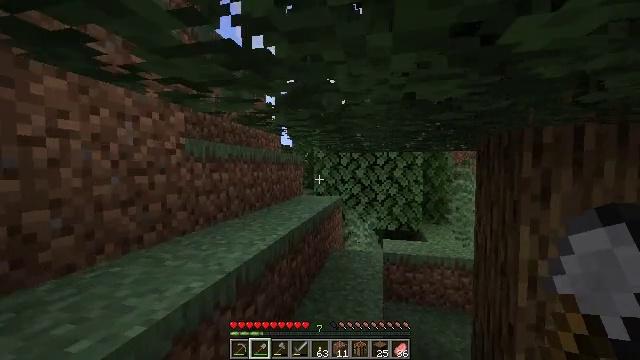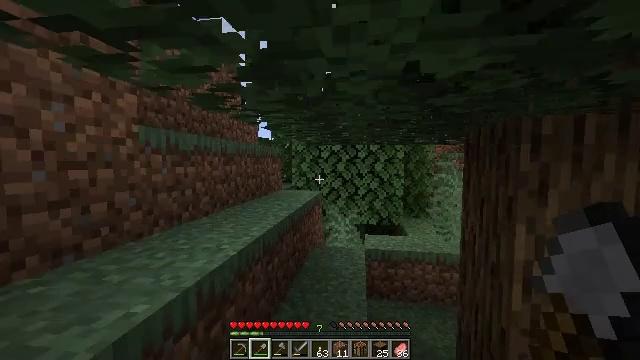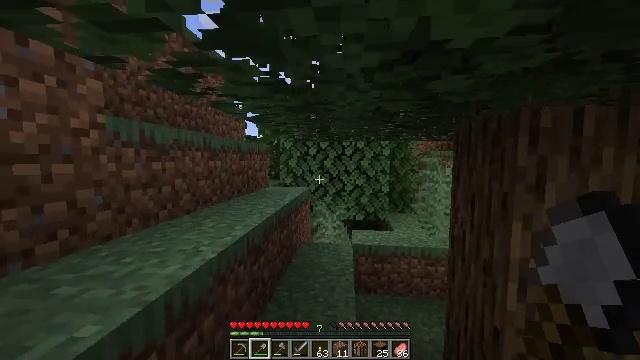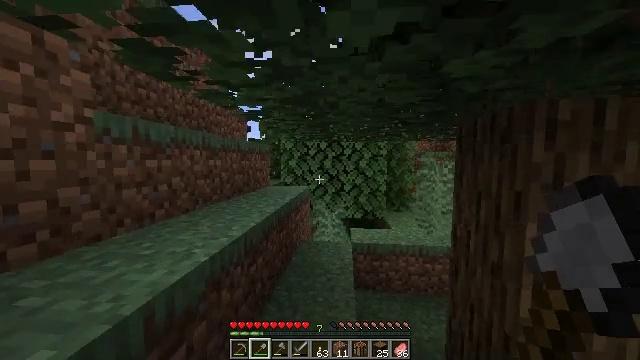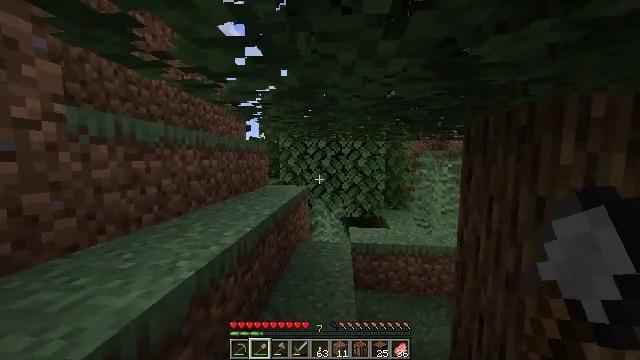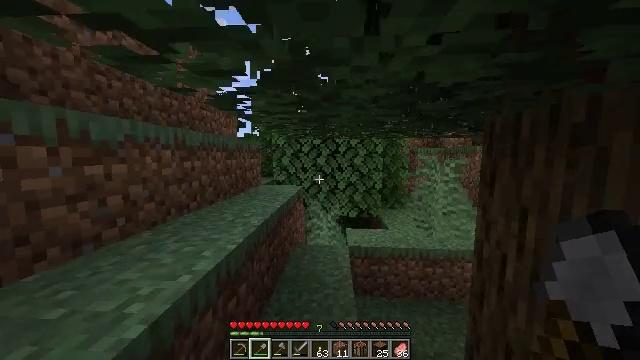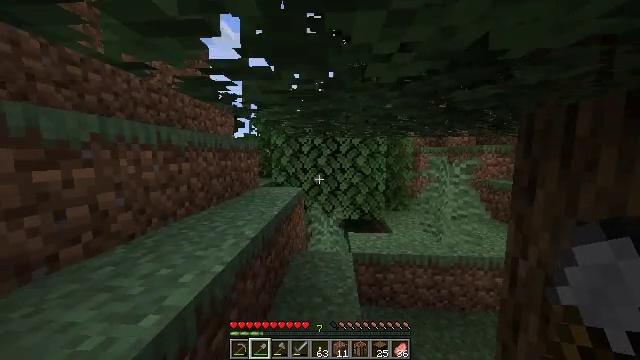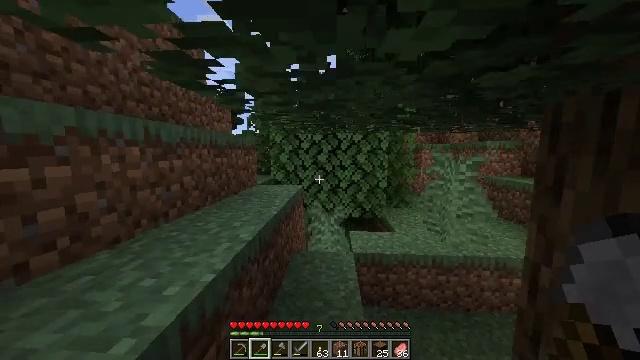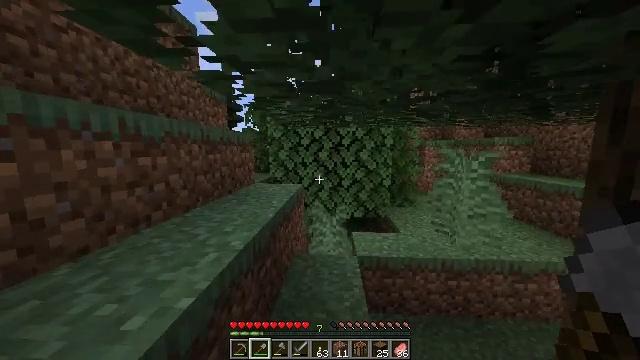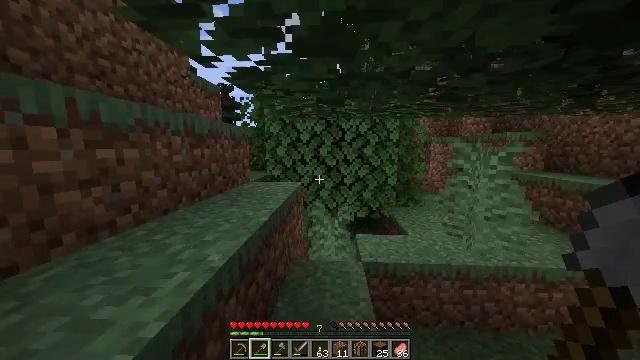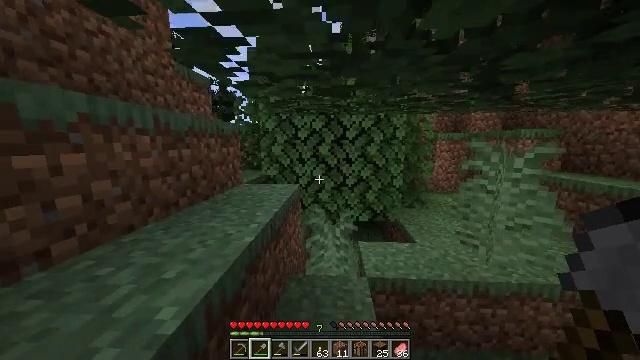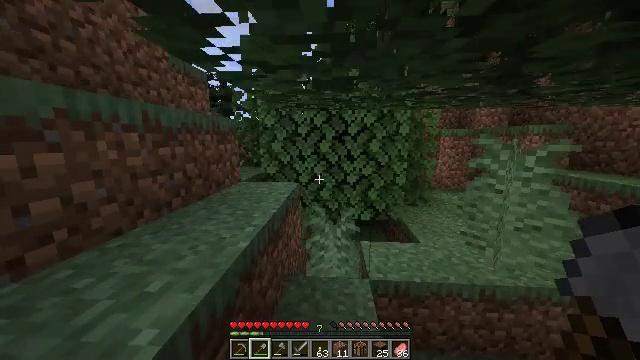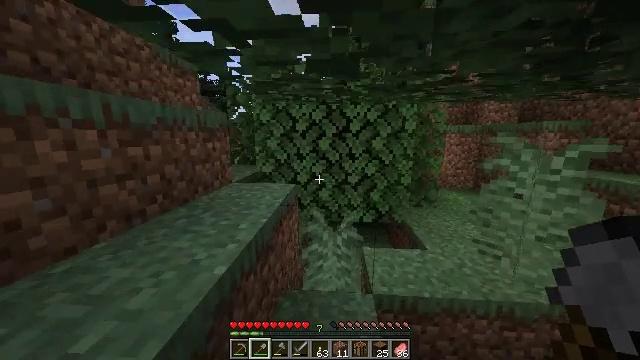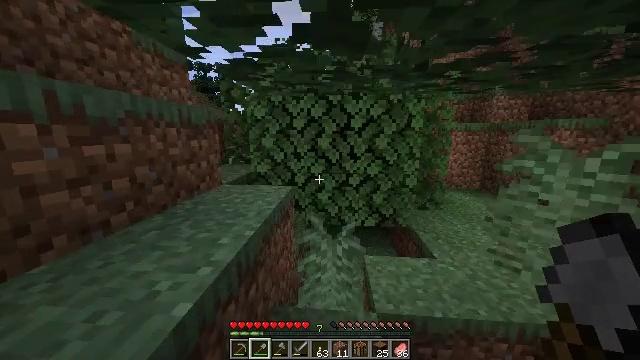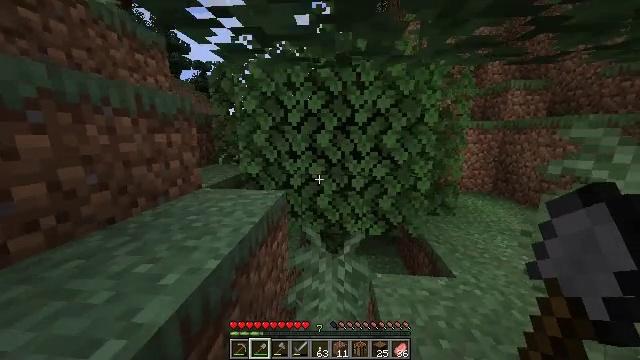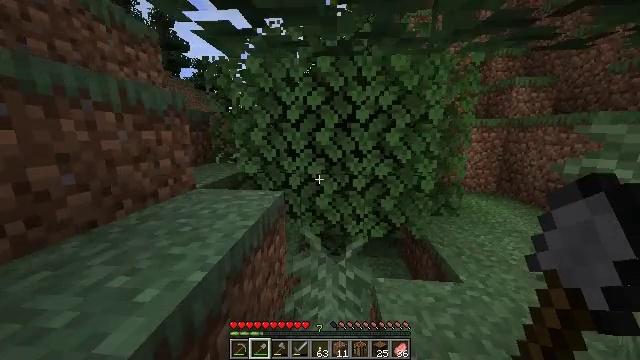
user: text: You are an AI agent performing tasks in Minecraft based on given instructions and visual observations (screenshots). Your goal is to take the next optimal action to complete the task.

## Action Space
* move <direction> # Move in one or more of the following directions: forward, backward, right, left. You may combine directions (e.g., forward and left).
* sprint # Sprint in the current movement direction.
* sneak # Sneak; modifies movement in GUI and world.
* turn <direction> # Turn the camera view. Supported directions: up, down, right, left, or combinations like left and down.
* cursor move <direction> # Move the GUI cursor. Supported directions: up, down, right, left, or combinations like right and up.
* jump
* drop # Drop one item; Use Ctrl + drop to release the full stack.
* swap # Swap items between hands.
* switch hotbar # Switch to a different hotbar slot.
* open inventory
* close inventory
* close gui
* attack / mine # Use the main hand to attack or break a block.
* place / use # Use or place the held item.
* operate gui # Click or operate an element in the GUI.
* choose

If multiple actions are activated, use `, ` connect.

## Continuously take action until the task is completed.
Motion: motion action
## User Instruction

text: Gather bee nest from a tree in the forest.
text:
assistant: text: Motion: move forward, sprint, turn right and down
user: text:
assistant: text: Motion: move forward, sprint, turn right
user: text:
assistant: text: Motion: move forward, sprint
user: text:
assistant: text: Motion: move forward, sprint
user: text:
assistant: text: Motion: move forward, sprint, turn right
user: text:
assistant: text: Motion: move forward, sprint
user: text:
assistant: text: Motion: move forward, sprint
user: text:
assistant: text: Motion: move forward, sprint
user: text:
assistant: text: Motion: move forward, sprint
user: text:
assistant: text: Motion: move forward, sprint
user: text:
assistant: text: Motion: move forward, sprint, turn down
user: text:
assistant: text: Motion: move forward, sprint, turn down
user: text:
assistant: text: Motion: move forward, sprint
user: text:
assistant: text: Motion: move forward, sprint
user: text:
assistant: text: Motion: move forward, sprint
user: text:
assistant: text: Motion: move forward, sprint
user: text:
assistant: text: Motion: move forward, sprint
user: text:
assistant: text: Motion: move forward, sprint
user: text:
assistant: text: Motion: move forward, sprint, turn left and down
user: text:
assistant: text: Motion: move forward, sprint, turn left and down
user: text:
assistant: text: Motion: move forward, sprint, turn left, jump
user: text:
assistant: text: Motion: move forward, sprint, turn left, jump
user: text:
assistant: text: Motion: move forward and move left, sprint, turn left, jump
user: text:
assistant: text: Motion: move forward and move left, sprint, turn left, jump
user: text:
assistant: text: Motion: move forward and move left, sprint, jump
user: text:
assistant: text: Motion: move forward and move left, sprint
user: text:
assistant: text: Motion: move forward and move left, sprint
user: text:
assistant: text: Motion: move forward and move left, sprint
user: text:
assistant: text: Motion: move forward and move left, sprint, turn right
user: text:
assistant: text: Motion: move forward and move left, sprint, turn right